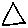
Label: triangle